Question: i am trying to make a login page just like facebook, but the code i have written is not showing it on the top left side instead it is showing at the centre of page, i am using GridBagLayout and anchore for setting text at the FIRST_LINE_END.
'''
final JFrame f2=new JFrame("Admin Main");
f2.setSize(1350,730);
f2.setVisible(true);
f1.setVisible(false);
f2.setDefaultCloseOperation(JFrame.EXIT_ON_CLOSE);![enter image description here][2]
GridBagLayout gbl=new GridBagLayout();
final JPanel p2=new JPanel(gbl){
private Image img = ImageIO.read(new File("F:\Untitled Folder\Rohan\football2.jpg"));
@Override
protected void paintComponent( Graphics g ) {
super.paintComponent(g);
g.drawImage(img, 0,0,1366,730, null);
}
};;
GridBagConstraints g2=new GridBagConstraints();
g2.insets=new Insets(3,3,3,3);
JLabel l2=new JLabel("Admin ID",JLabel.LEFT);
JLabel l3=new JLabel("Password",JLabel.LEFT);
l2.setFont(new Font("TimesRoman",Font.BOLD,16));
l2.setForeground(Color.BLUE);
l2.setBackground(Color.WHITE);
l3.setFont(new Font("TimesRoman",Font.BOLD,16));
l3.setForeground(Color.BLUE);
l3.setBackground(Color.WHITE);
final JTextField t1=new JTextField(15);
final JPasswordField pw1=new JPasswordField(15);
JButton b3=new JButton("Back");
JButton b4=new JButton("Sign in");
f2.add(p2);
g2.anchor=GridBagConstraints.FIRST_LINE_END;
g2.gridx=1;
g2.gridy=1;
p2.add(l2,g2);
g2.gridx=2;
g2.gridy=1;
p2.add(t1,g2);
g2.gridx=1;
g2.gridy=2;
p2.add(l3,g2);
g2.gridx=2;
g2.gridy=2;
p2.add(pw1,g2);
g2.gridx=1;
g2.gridy=3;
p2.add(b3,g2);
g2.gridx=2;
g2.gridy=3;
p2.add(b4,g2);
'''

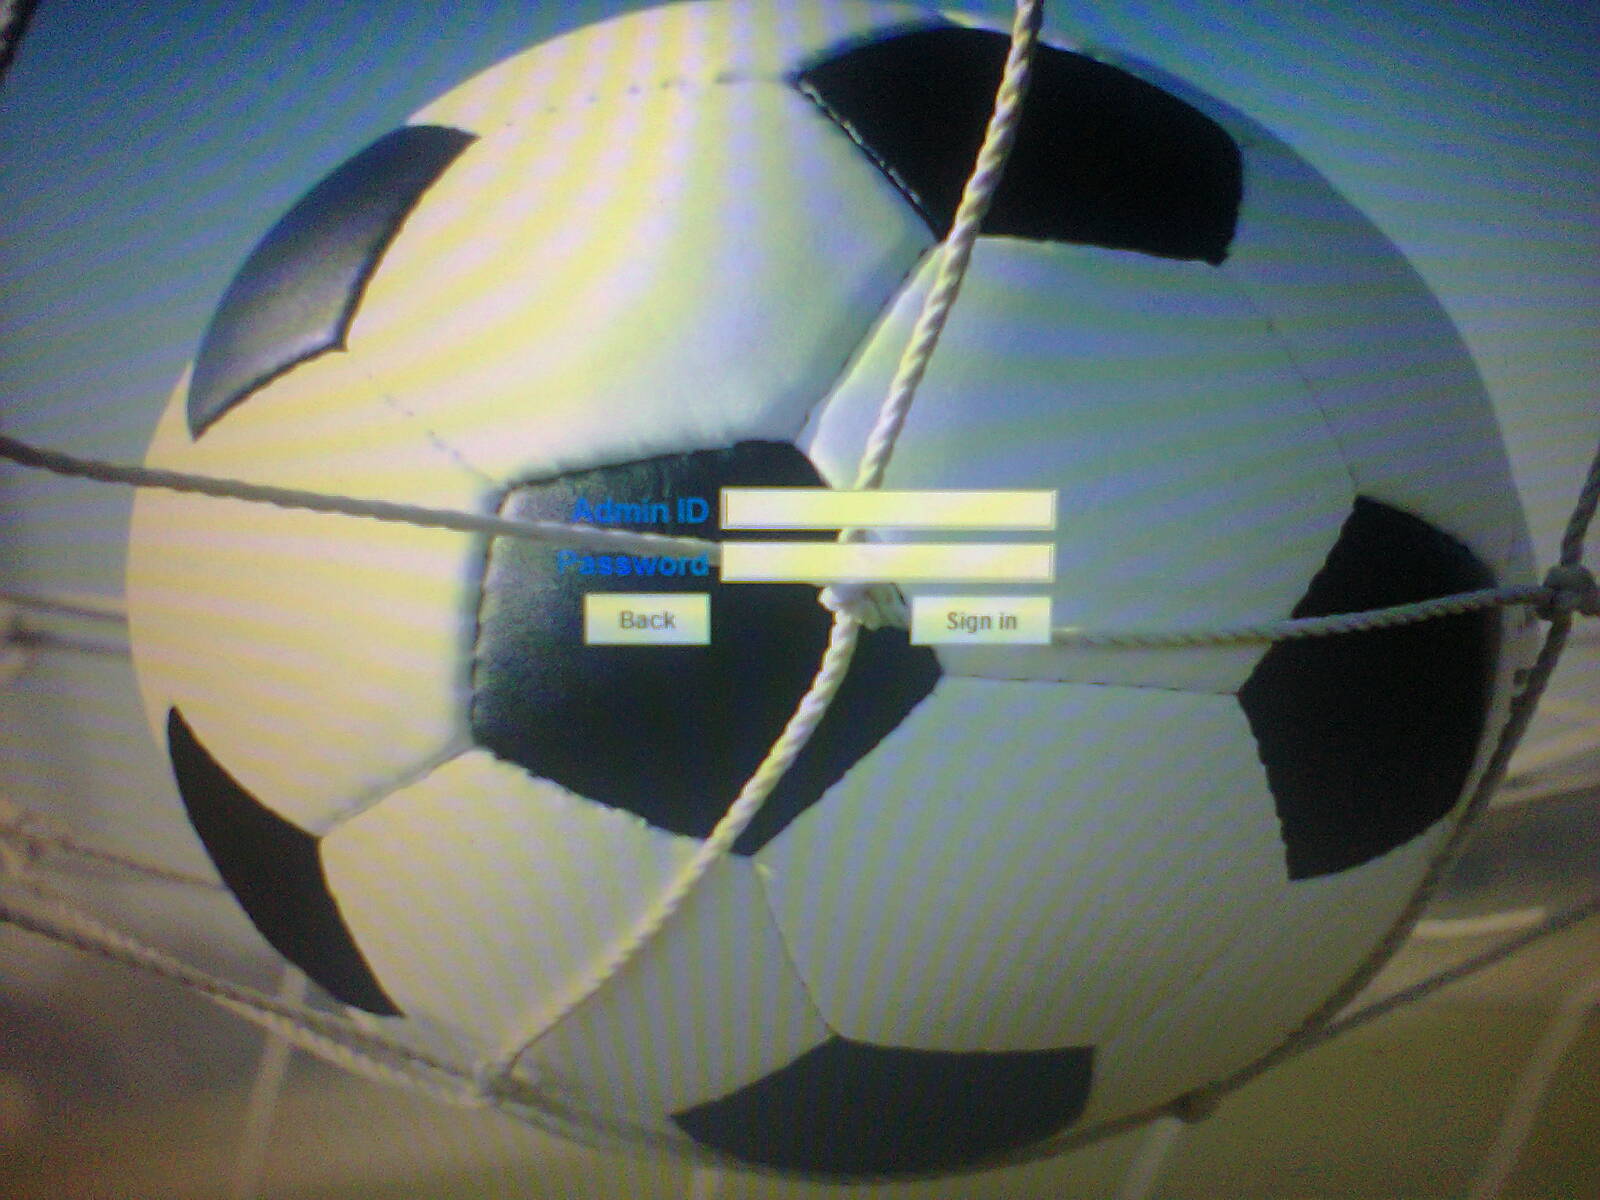
Answer: I see two problems in your current layout:
1. You put your login panel in the center of the parent BorderLayout (so your panel gets stretched to the size of its container)
2. You have nothing in your GridBagLayout that will "push" your components to the top and to the left.
There are several options here:
1. You nest your login panel into several panels (for example using BorderLayout, once with the constraint NORTH and the second time with the constraint WEST).
2. Add your loginPanel to the WEST and you add a "filler" component to the bottom of the GridBagLayout in order to push the other components to the top.
Here is a demo of the second solution:
'''
import java.awt.BorderLayout;
import java.awt.Color;
import java.awt.Dimension;
import java.awt.FlowLayout;
import java.awt.Font;
import java.awt.GridBagConstraints;
import java.awt.GridBagLayout;
import java.awt.Insets;
import java.net.MalformedURLException;
import java.net.URL;
import javax.swing.Box;
import javax.swing.ImageIcon;
import javax.swing.JButton;
import javax.swing.JFrame;
import javax.swing.JLabel;
import javax.swing.JPanel;
import javax.swing.JPasswordField;
import javax.swing.JTextField;
import javax.swing.SwingUtilities;
public class TestLoginGridBagLayout {
protected void initUI() throws MalformedURLException {
JFrame frame = new JFrame("Admin Main");
frame.setDefaultCloseOperation(JFrame.EXIT_ON_CLOSE);
JLabel background = new JLabel(new ImageIcon(new URL(
"http://media1.santabanta.com/full1/Football/Football%20Abstract/football-abstract-6a.jpg"))) {
@Override
public Dimension getPreferredSize() {
Dimension preferredSize = super.getPreferredSize();
Dimension layoutPreferredSize = super.preferredSize();
preferredSize.width = Math.max(preferredSize.width, layoutPreferredSize.width);
preferredSize.height = Math.max(preferredSize.height, layoutPreferredSize.height);
return preferredSize;
}
};
background.setLayout(new BorderLayout());
frame.add(background);
GridBagLayout gbl = new GridBagLayout();
final JPanel loginPanel = new JPanel(gbl);
loginPanel.setOpaque(false);
background.add(loginPanel, BorderLayout.WEST);
JLabel adminIDLabel = new JLabel("Admin ID", JLabel.LEFT);
JLabel passwordLabel = new JLabel("Password", JLabel.LEFT);
adminIDLabel.setFont(new Font("TimesRoman", Font.BOLD, 16));
adminIDLabel.setForeground(Color.BLUE);
adminIDLabel.setBackground(Color.WHITE);
passwordLabel.setFont(new Font("TimesRoman", Font.BOLD, 16));
passwordLabel.setForeground(Color.BLUE);
passwordLabel.setBackground(Color.WHITE);
final JTextField adminID = new JTextField(15);
final JPasswordField password = new JPasswordField(15);
JPanel buttonPanel = new JPanel(new FlowLayout(FlowLayout.TRAILING));
buttonPanel.setOpaque(false);
JButton back = new JButton("Back");
JButton signIn = new JButton("Sign in");
buttonPanel.add(back);
buttonPanel.add(signIn);
GridBagConstraints gbc = new GridBagConstraints();
gbc.insets = new Insets(3, 3, 3, 3);
gbc.anchor = GridBagConstraints.FIRST_LINE_END;
loginPanel.add(adminIDLabel, gbc);
gbc.gridwidth = GridBagConstraints.REMAINDER;
loginPanel.add(adminID, gbc);
gbc.gridwidth = 1;
loginPanel.add(passwordLabel, gbc);
gbc.gridwidth = GridBagConstraints.REMAINDER;
loginPanel.add(password, gbc);
loginPanel.add(buttonPanel, gbc);
GridBagConstraints gbcFiller = new GridBagConstraints();
gbcFiller.weightx = 1.0;
gbcFiller.weighty = 1.0;
gbcFiller.fill = GridBagConstraints.BOTH;
loginPanel.add(Box.createGlue(), gbcFiller);
frame.pack();
frame.setVisible(true);
}
/**
* @param args
*/
public static void main(String[] args) {
SwingUtilities.invokeLater(new Runnable() {
@Override
public void run() {
try {
new TestLoginGridBagLayout().initUI();
} catch (MalformedURLException e) {
e.printStackTrace();
}
}
});
}
}
'''
I also took the liberty of:
- - 'JLabel'- 'LayoutManager'-